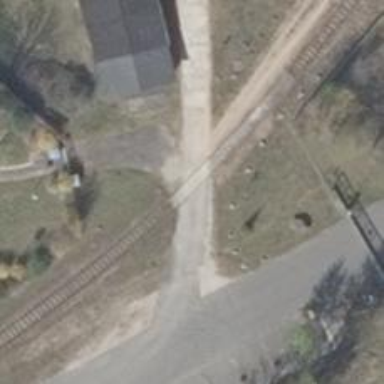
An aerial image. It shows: Level crossing along the railway.